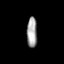
Tissue: skin
Cell type: Others
Senescence score: 0.8557
Nuclear area (px): 305
Mean DAPI intensity: 162.803